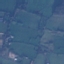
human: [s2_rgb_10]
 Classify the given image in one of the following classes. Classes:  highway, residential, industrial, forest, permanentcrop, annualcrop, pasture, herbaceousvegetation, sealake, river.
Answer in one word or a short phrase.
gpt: Pasture